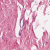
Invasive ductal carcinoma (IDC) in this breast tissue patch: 0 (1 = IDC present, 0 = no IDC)